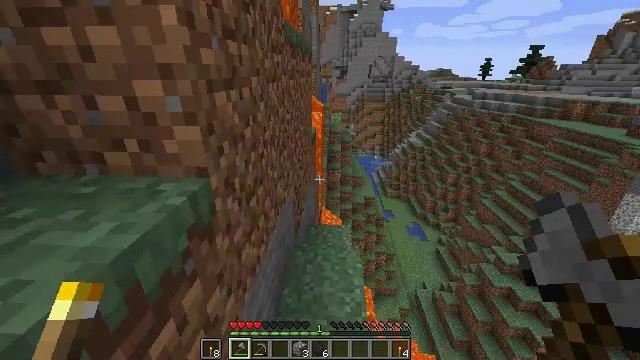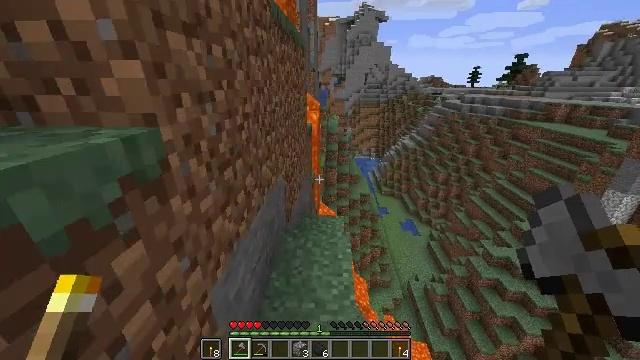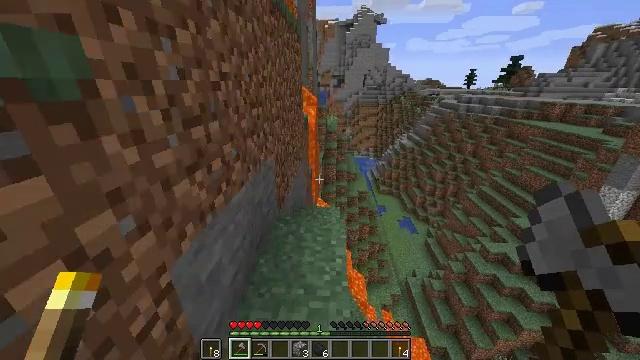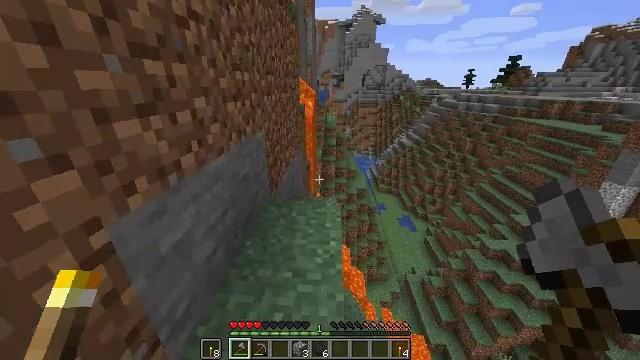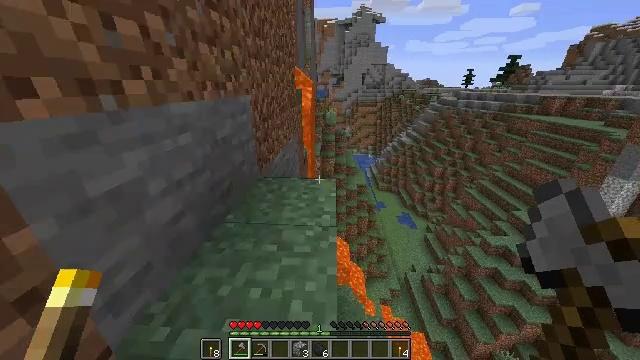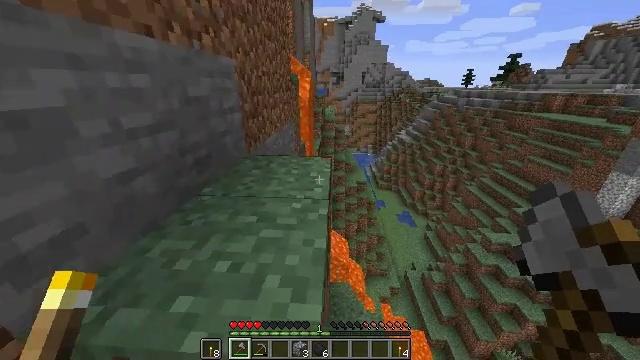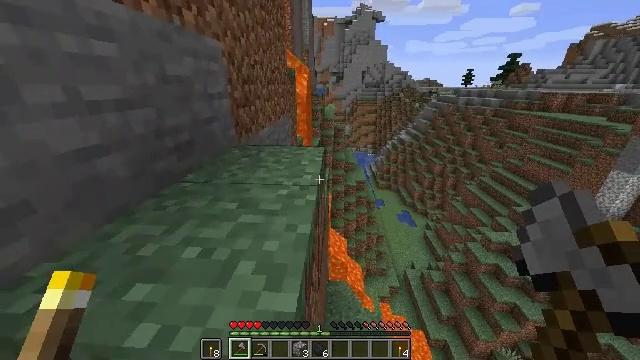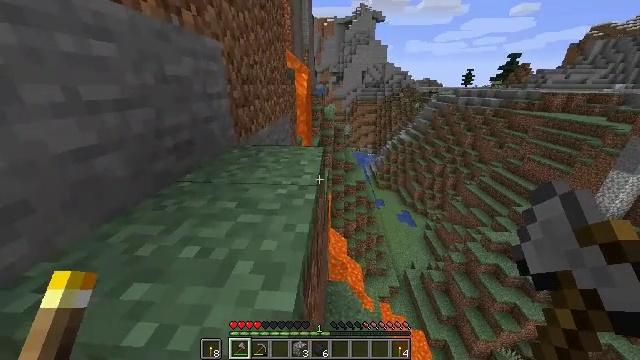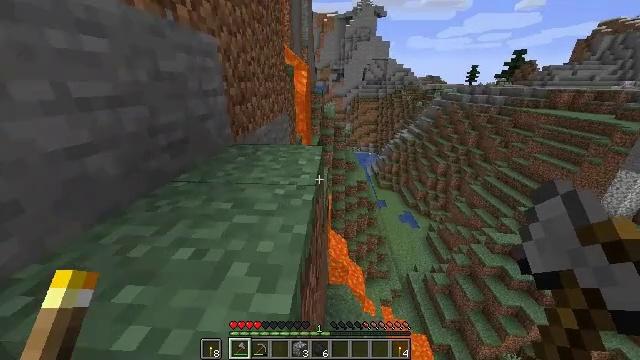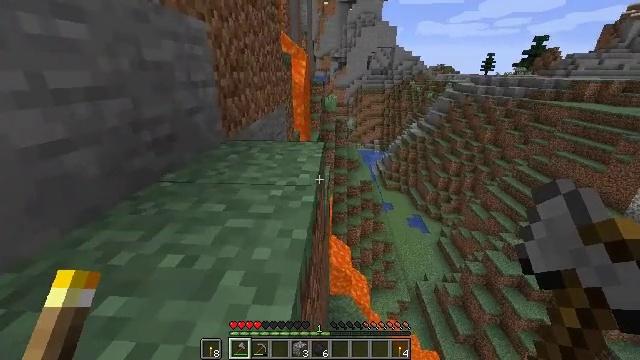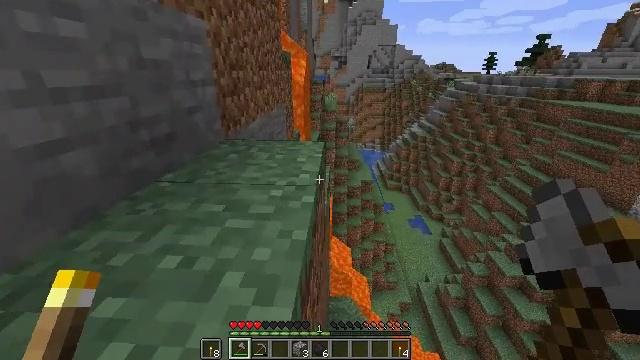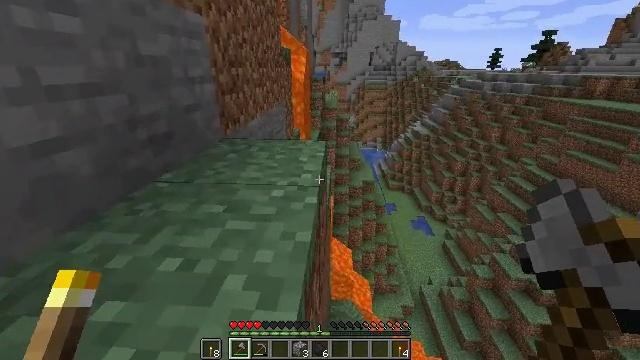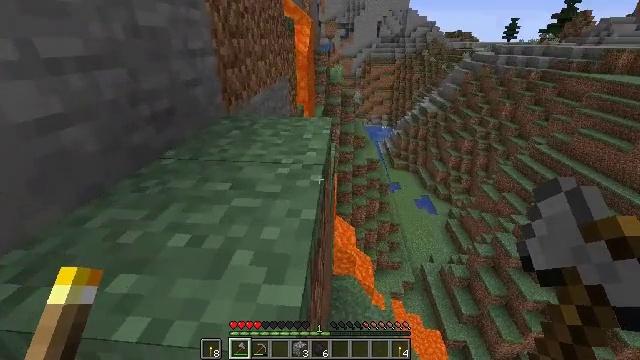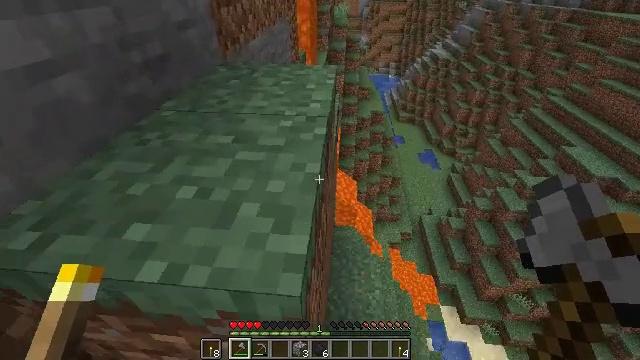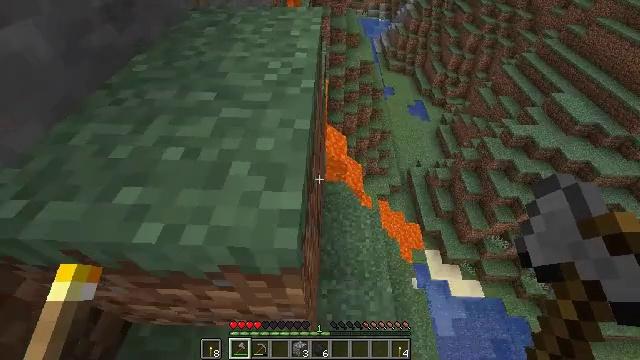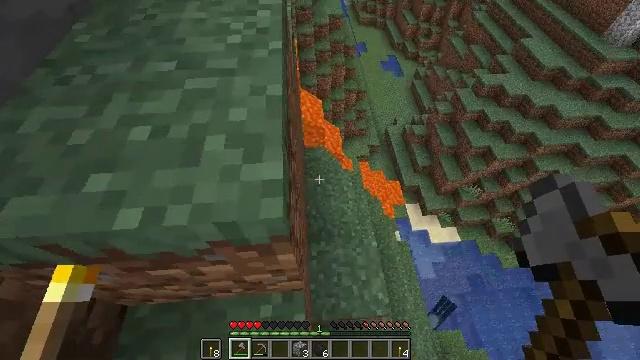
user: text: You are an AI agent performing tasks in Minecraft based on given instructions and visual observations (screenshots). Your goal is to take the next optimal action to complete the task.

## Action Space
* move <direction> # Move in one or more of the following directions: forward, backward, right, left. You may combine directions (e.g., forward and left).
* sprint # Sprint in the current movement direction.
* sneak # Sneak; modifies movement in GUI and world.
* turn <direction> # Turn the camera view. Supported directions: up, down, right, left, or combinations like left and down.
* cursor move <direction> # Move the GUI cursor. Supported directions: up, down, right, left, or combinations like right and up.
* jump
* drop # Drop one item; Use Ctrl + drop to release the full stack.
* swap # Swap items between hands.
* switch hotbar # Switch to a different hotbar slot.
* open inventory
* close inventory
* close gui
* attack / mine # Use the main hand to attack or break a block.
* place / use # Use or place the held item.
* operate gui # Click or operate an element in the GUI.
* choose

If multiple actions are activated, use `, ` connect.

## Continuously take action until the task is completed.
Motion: motion action
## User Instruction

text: Combat the cow.
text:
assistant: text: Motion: move forward, sprint
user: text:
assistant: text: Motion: move forward, sprint
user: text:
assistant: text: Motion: move forward, sprint
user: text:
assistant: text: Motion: move forward, sprint
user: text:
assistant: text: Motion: move forward, sprint
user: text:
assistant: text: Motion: move forward, sprint
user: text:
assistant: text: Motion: move forward, sprint
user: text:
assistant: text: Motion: move forward, sprint
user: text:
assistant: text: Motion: move forward, sprint
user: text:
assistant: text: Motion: move forward, sprint
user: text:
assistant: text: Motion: move forward, sprint
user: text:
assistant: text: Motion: turn down
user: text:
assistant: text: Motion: turn down
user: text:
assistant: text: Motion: turn right and down
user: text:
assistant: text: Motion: turn right and down
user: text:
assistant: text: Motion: turn right and down
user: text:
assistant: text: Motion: turn right and down
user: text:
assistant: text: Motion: turn right and down
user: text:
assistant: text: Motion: turn right
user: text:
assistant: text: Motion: turn right
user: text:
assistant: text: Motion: turn right
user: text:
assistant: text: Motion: turn right
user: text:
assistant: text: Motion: turn right
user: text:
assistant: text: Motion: turn right
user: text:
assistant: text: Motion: move forward, turn right
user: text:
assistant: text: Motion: move forward, turn right
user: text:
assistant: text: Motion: move forward, turn right
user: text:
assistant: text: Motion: turn right
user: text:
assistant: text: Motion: turn right
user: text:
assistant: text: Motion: turn right